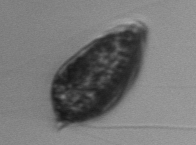
Label: Prorocentrum_micans